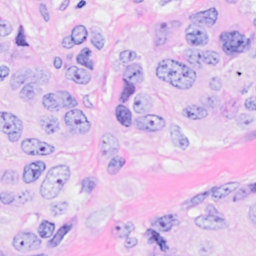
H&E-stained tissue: Breast